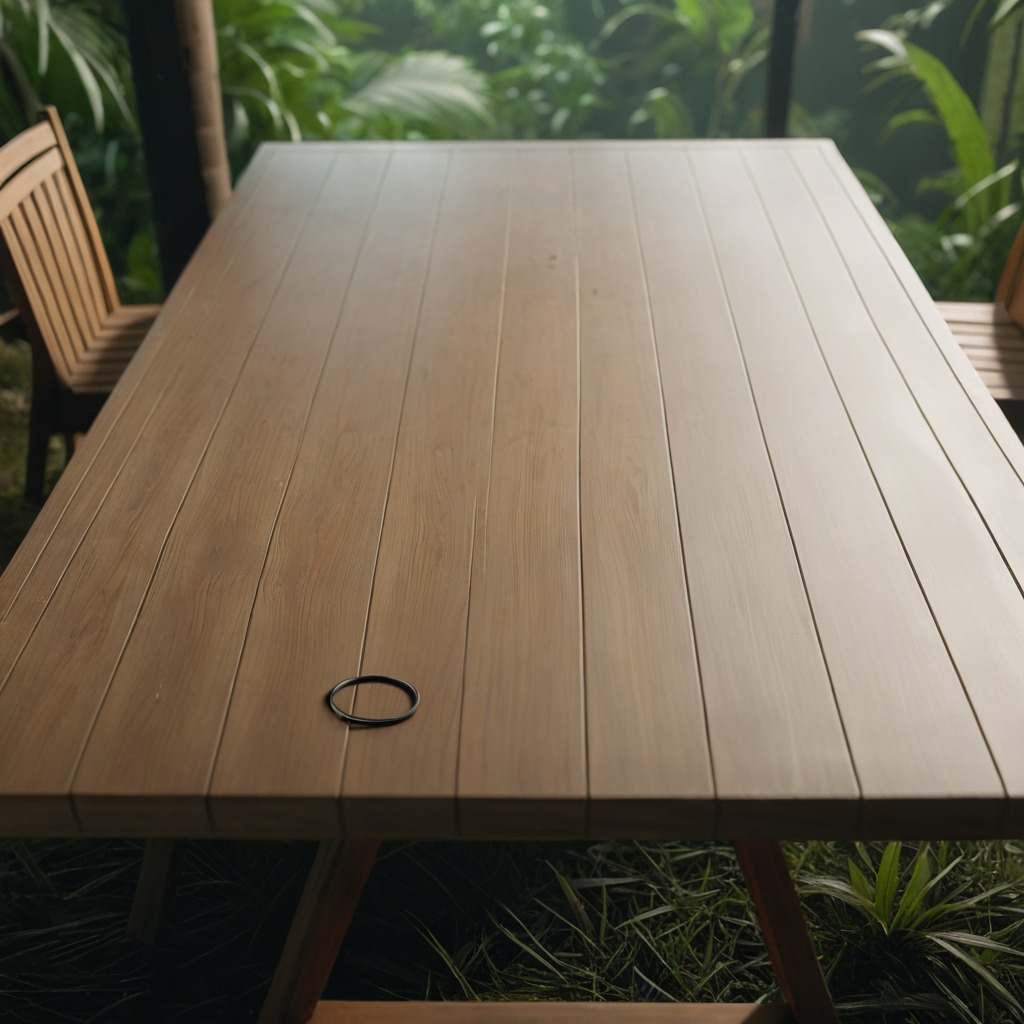
A rubber O-ring lying on the wooden table inside a jungle field workshop tent humid ambient light worn but